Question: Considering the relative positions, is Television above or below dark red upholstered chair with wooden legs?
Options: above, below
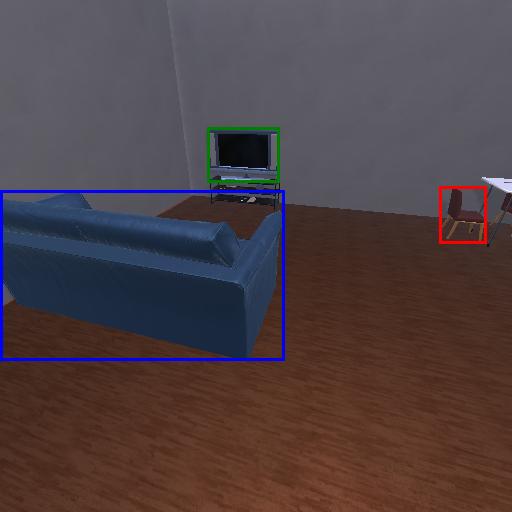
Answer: above